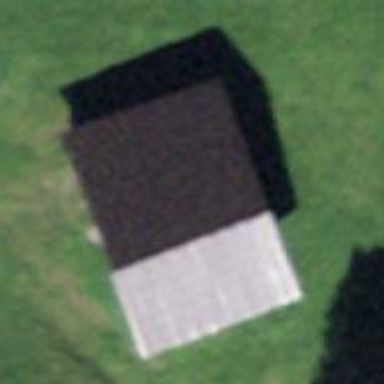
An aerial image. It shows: Barn.